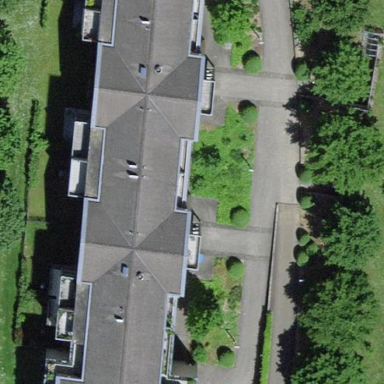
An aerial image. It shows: Building.